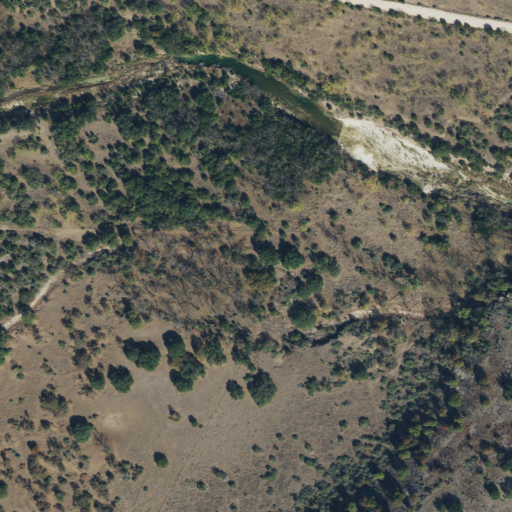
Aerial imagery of valley in Texas named Brewer Hollow containing shrub and evergreen forest